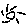
Label: sun